Question: I have a table as shown in image and want to create a tree hierarchy out of it.

trying to do this using oracle sql.
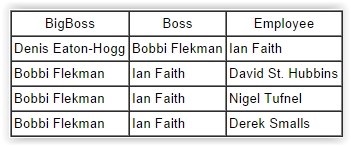
Answer: You need to have parent-child hierarchy to perform that. I used the 'HR' default schema to execute this query:
'''
with t(val, lvl) as (
select sys_connect_by_path(employee_id, '/'), level lvl
from employees
start with manager_id is null
connect by manager_id = prior employee_id
), t_corr(bigboss, boss, employee) as (
select case
when lvl > 1 then
substr(val, instr(val, '/', 1, 1) + 1, instr(val, '/', 1, 2) - 1 - instr(val, '/', 1, 1))
else
substr(val, instr(val, '/', 1, 1) + 1)
end bigboss
, case
when lvl = 1 then null
when lvl = 2 then
substr(val, instr(val, '/', 1, 2) + 1)
else
substr(val, instr(val, '/', 1, 2) + 1, instr(val, '/', 1, 3) - 1 - instr(val, '/', 1, 2))
end boss
, case
when lvl in (1, 2) then null
else substr(val, instr(val, '/', 1, 3) + 1)
end employee
from t
where lvl < 4
)
select e1.last_name || ' ' || e1.first_name bigboss
, e2.last_name || ' ' || e2.first_name boss
, e3.last_name || ' ' || e3.first_name employee
from t_corr
, employees e1
, employees e2
, employees e3
where t_corr.bigboss = e1.employee_id(+)
and t_corr.boss = e2.employee_id(+)
and t_corr.employee = e3.employee_id(+)
/
BIGBOSS BOSS EMPLOYEE
-------------------- -------------------- --------------------
King Steven
King Steven Kochhar Neena
King Steven Kochhar Neena Greenberg Nancy
King Steven Kochhar Neena Whalen Jennifer
King Steven Kochhar Neena Higgins Shelley
King Steven De Haan Lex
King Steven De Haan Lex Hunold Alexander
King Steven Raphaely Den
...
King Steven Fripp Adam Atkinson Mozhe
King Steven Fripp Adam Marlow James
King Steven Fripp Adam Olson TJ
29 rows selected.
'''
If you want to make hierarchy from the table:
'''
with t(a, b, c, d, e) as (
select 'a', 'b', 'c', 'd', 'e1' from dual union all
select 'a', 'b', 'c', 'd', 'e2' from dual union all
select 'a', 'b', 'c', 'd', 'e3' from dual union all
select 'a', 'b', 'c', 'd', 'e4' from dual union all
select 'a', 'b', 'c', 'd', 'e5' from dual union all
select 'a', 'b', 'c', 'd', 'e6' from dual union all
select 'a', 'b', 'c', 'd', 'e7' from dual union all
select 'a', 'b', 'c', 'd', 'e8' from dual
), tt (a, b, c, d, e) as (
select a, lpad(b, 4, '-'), lpad(c, 8, '-'), lpad(d, 12, '-'), lpad(e, 16, '-') from t
)
select unique dd
from tt
unpivot(
dd for col1 in (a, b, c, d, e)
)
order by 1
DD
--------------------
a
---b
-------c
-----------d
--------------e1
--------------e2
--------------e3
--------------e4
--------------e5
--------------e6
--------------e7
--------------e8
'''